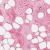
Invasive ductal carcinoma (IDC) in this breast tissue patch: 0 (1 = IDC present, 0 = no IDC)